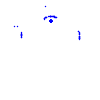
Particle: proton